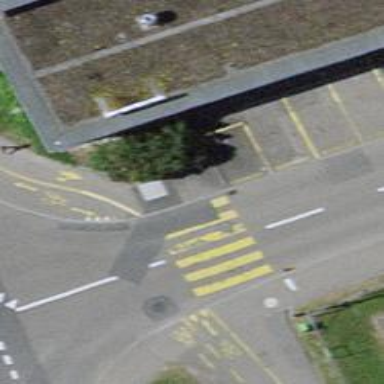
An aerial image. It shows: Uncontrolled zebra crossing with notable zebra markings.